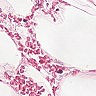
Metastatic tissue present: no